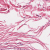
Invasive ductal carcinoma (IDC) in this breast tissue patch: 0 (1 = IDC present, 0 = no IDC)